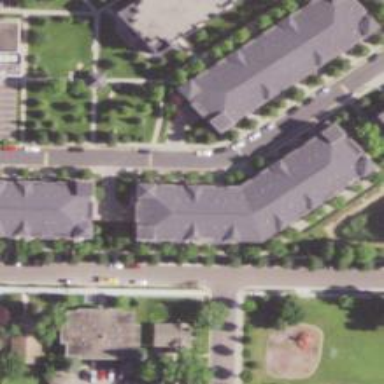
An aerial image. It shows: Terrace building.